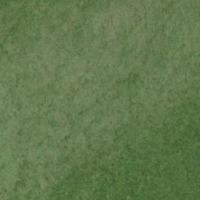
EUNIS habitat code: 23
Species observed at this site:
Campanula glomerata